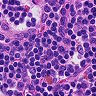
Metastatic tissue present: no